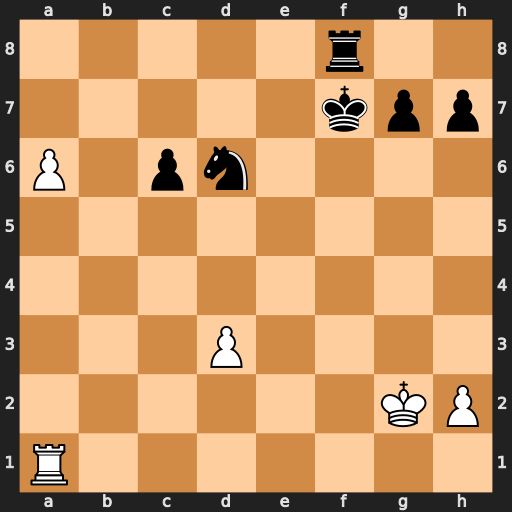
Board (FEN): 5r2/5kpp/P1pn4/8/8/3P4/6KP/R7
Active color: w
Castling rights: -
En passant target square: -
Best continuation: Rf1+ Ke7 Rxf8 Kxf8 a7